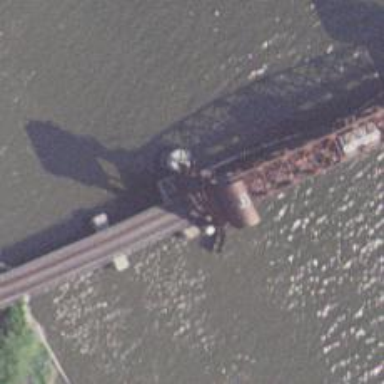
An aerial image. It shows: Lift bridge over railway track.